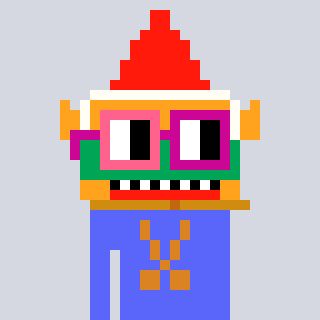
a pixel art character with square pink and red glasses, a gnome-shaped head and a purple-colored body on a cool background